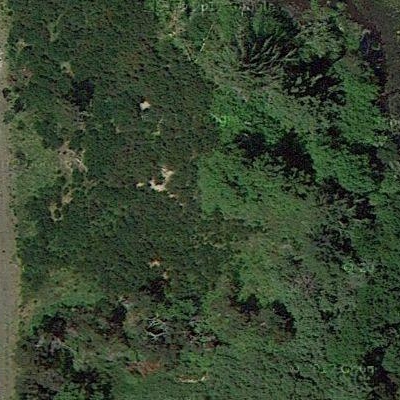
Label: Forest